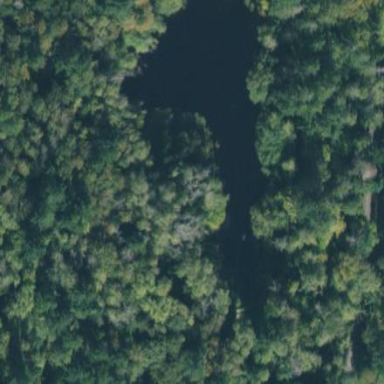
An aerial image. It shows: Serene pond surrounded by nature.